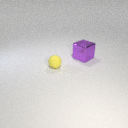
large purple metal cube behind small yellow rubber sphere